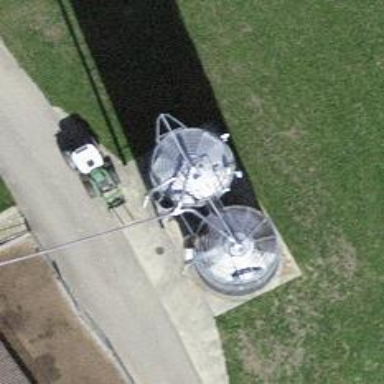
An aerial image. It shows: Silo.